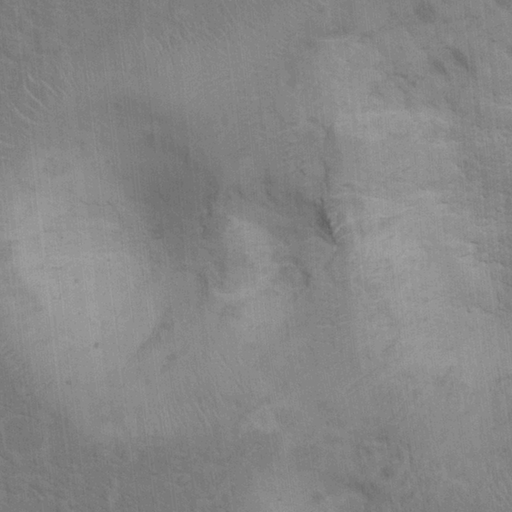
Objects detected: cone, cone, cone